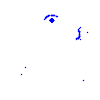
Particle: pion